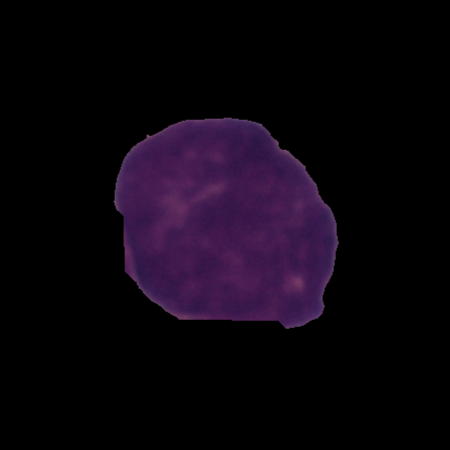
Label: cancer